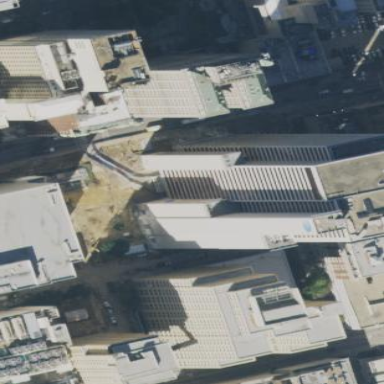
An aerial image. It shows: Part of building.